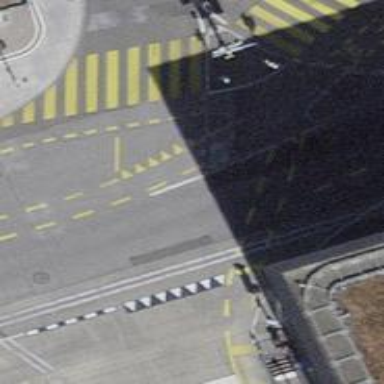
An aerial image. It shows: Road with traffic signals.